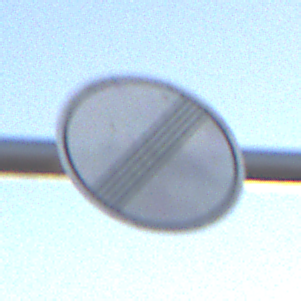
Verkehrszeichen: EndeSaemtlicherBegrenzungen
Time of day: SunriseSunset
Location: Outdoor (Nature)
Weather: Clear
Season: NotSpecified
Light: Natural